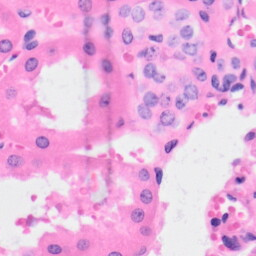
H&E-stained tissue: Kidney